Question: Im reading Jon Skeet book. ( Expression Trees Chapter)
It has an example of creating expression tree out of lambda Expressions :
'''
Expression<Func<string, string, bool>> expression = (x, y) => x.StartsWith(y);
var compiled = expression.Compile();
Console.WriteLine(compiled("First", "Second"));
Console.WriteLine(compiled("First", "Fir"));
'''
Now he is doing the same with expression tree :

question :
The part includes the params info !
why Do I have to specify AGAIN in the part those param ?
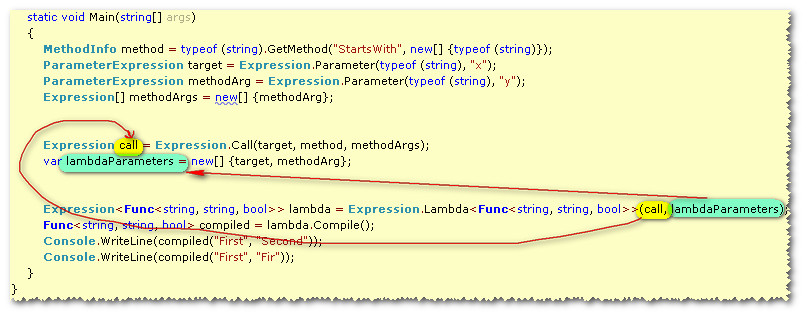
Answer: I think your question is:
> Why can't 'Expression.Lambda' inspect the entire expression-body for
parameter-expressions and then use them as the expression-parameters, relieving me of the trouble of having to explicitly hand them over again in the 'Lambda' call?
Well, it certainly could, but how would it know in what to accept those parameters in the general case?
In your example, how would it know whether to generate the expression-equivalent of:
'''
(x, y) => x.StartsWith(y)
'''
(or)
'''
(y, x) => x.StartsWith(y)?
'''
Should your 'lambda.Compile()("42", "4")' return 'true' or 'false'?
It can't make these decisions on your behalf in the general case.